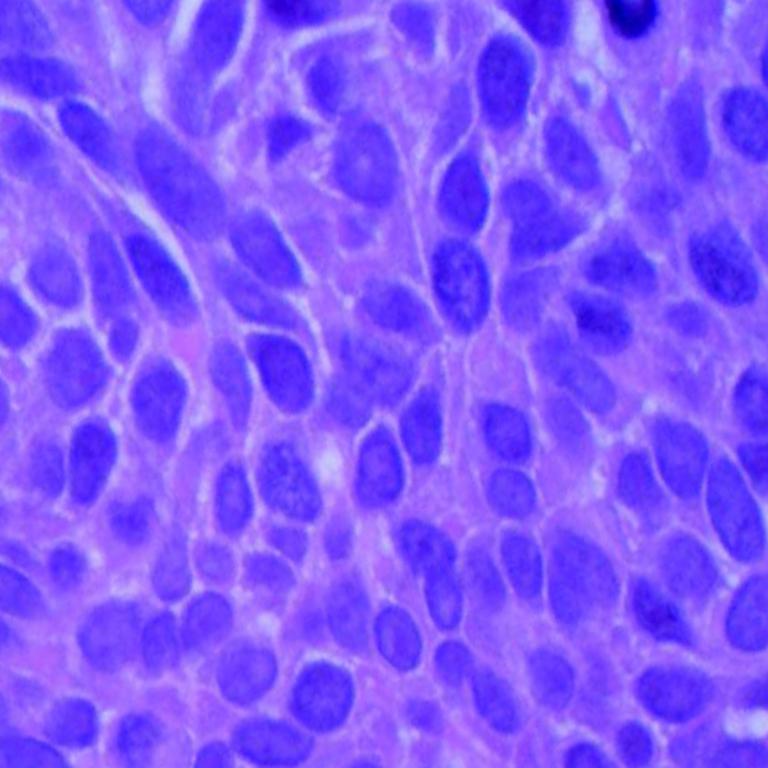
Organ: lung
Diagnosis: squamous carcinomas